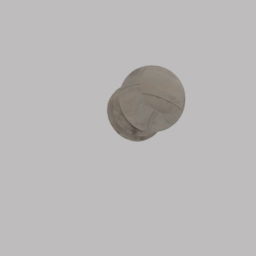
Label: architecture